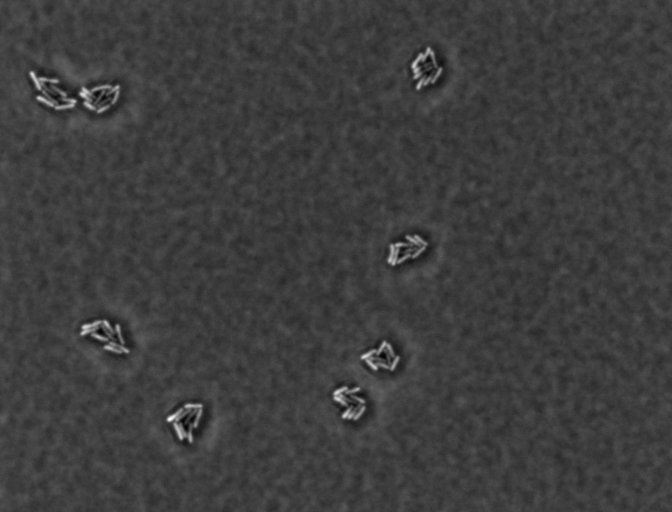
Salmonella enterica Enteritidis